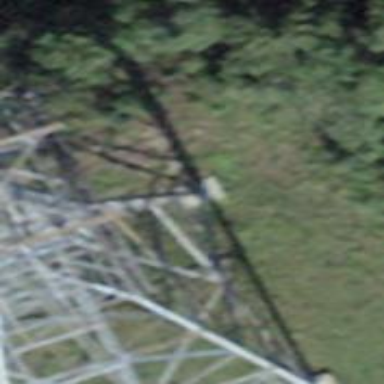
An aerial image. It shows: Pylon for aerialway.